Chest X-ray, AP view. Patient: 41 years old, sex F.
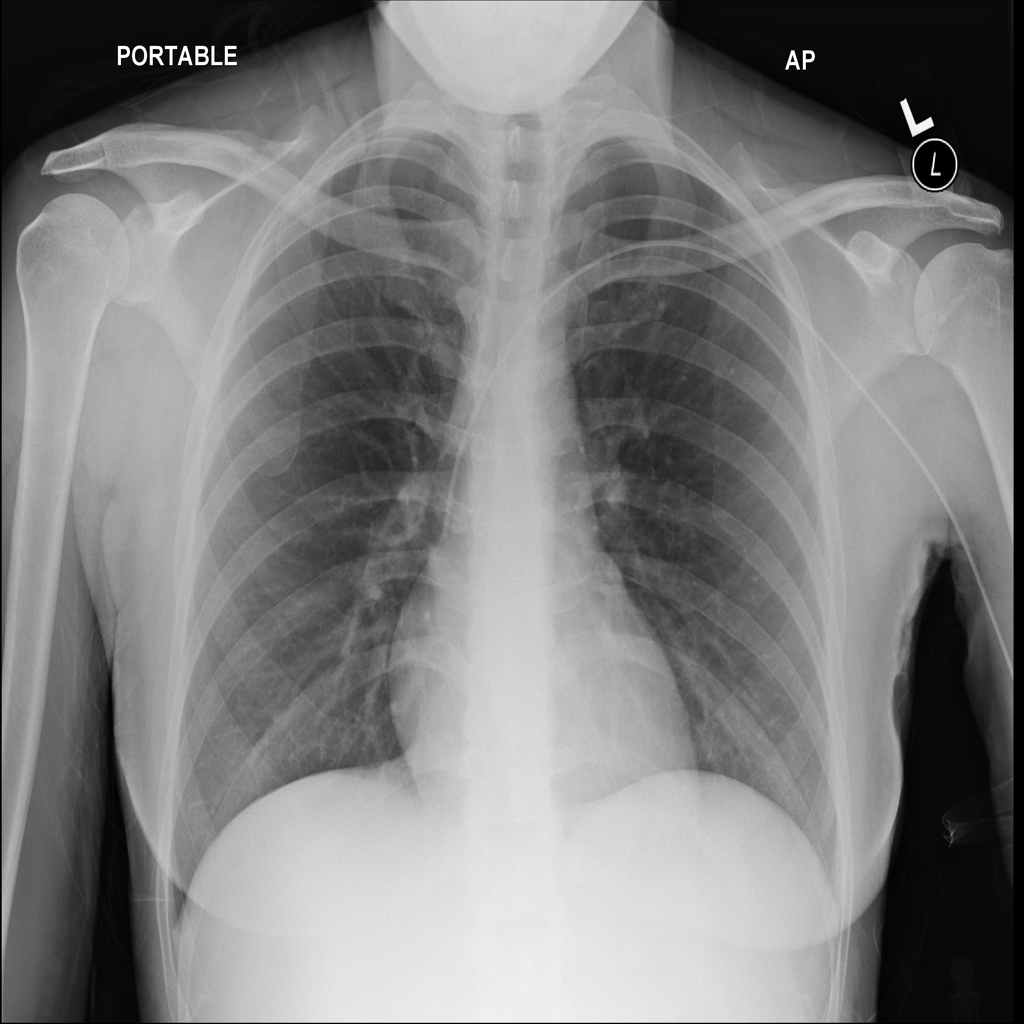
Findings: No Finding